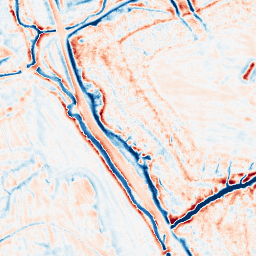
Category: edge_preserving
Decomposition family: bilateral
Decomposition parameters: d: 15
sigma_color: 75
sigma_space: 150
Upsampling method: lanczos
Upsampling parameters: scale: 4
Upsampling scale: 4